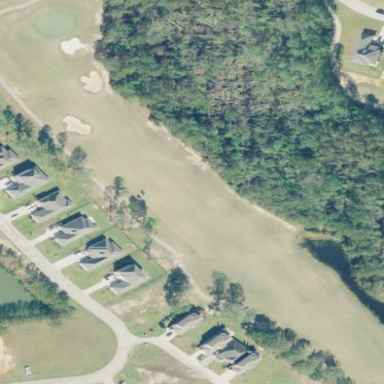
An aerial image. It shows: Scenic golf fairway.